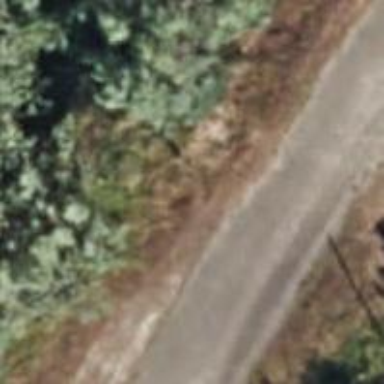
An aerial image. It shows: Unclassified road.